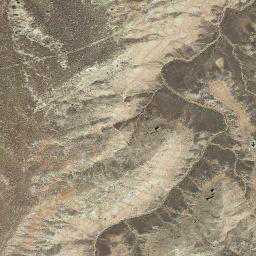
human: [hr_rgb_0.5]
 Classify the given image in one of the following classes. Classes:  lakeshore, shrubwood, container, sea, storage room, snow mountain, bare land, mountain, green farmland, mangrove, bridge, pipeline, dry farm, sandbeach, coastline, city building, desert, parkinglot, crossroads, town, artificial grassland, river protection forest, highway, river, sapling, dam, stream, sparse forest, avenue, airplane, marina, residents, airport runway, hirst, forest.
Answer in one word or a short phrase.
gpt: mountain